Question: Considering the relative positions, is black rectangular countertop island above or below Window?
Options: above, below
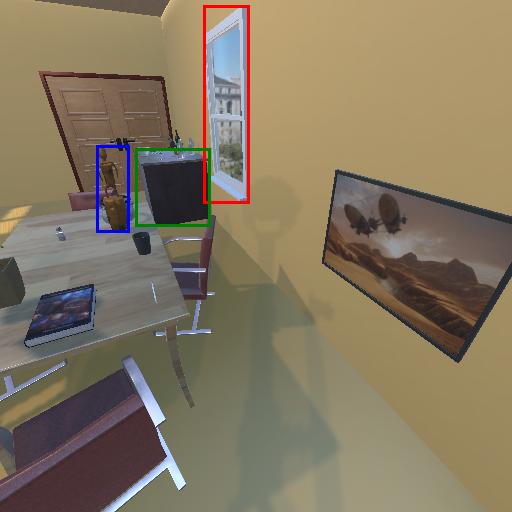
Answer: above